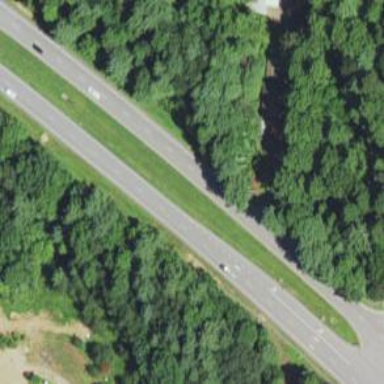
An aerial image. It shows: Trunk highway.